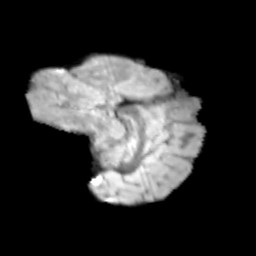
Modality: T2w
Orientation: sagittal
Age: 12
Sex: female
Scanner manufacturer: siemens
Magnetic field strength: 3 T
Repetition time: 3.8 s
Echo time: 0.07 s